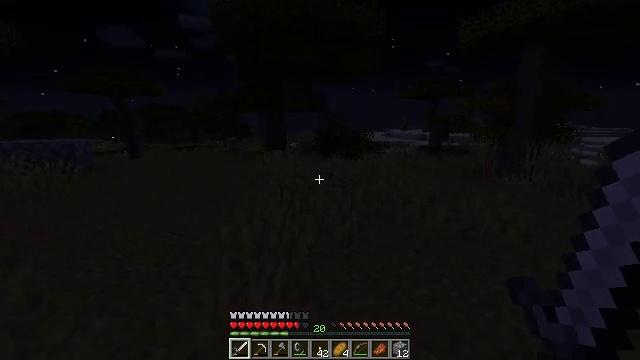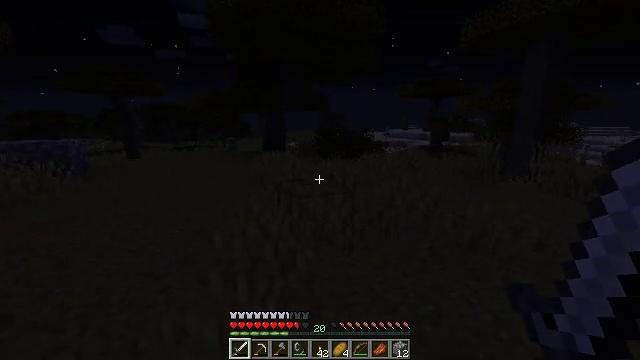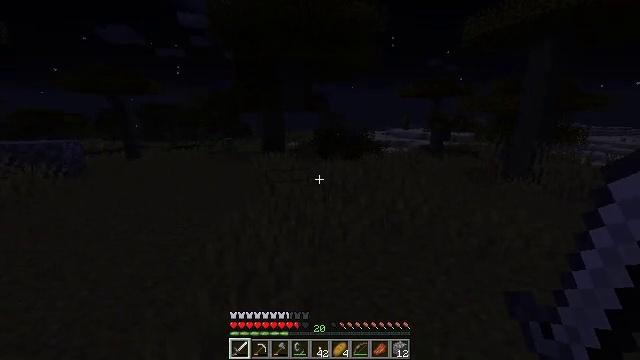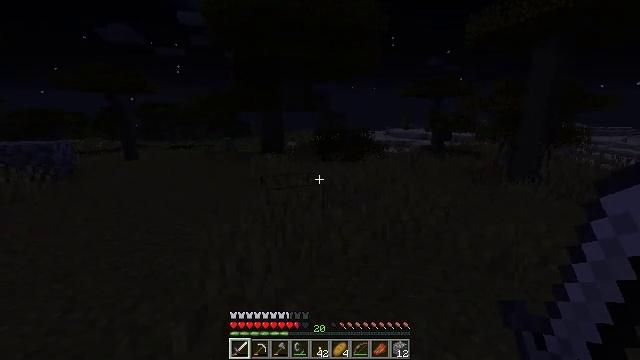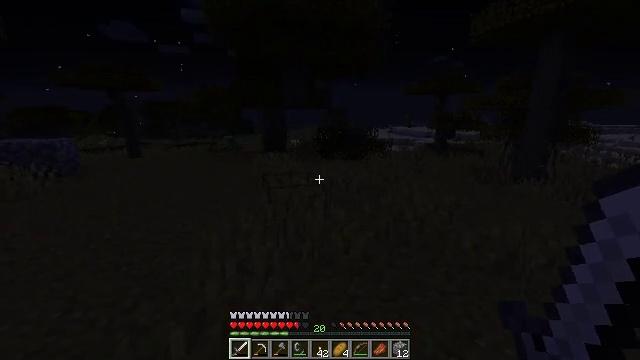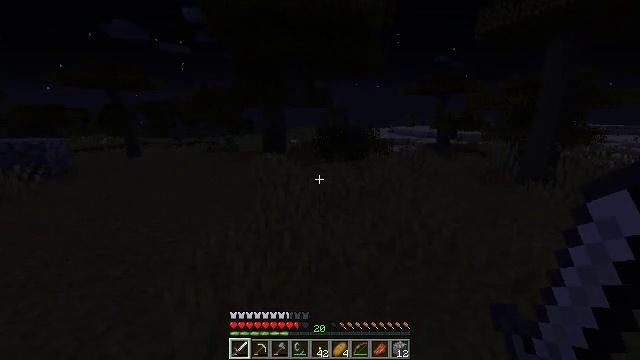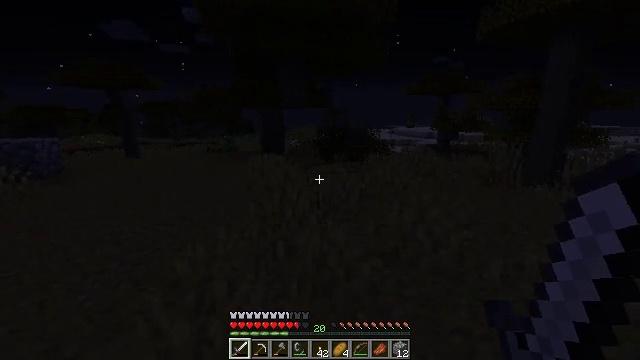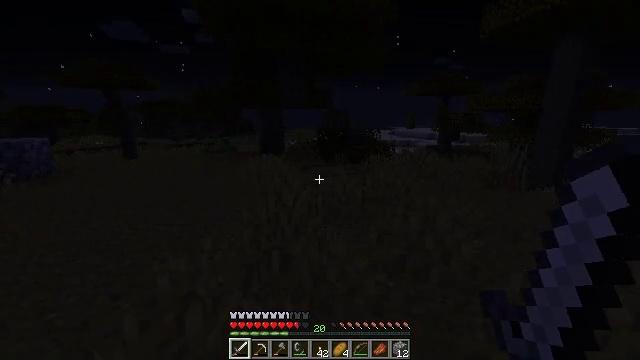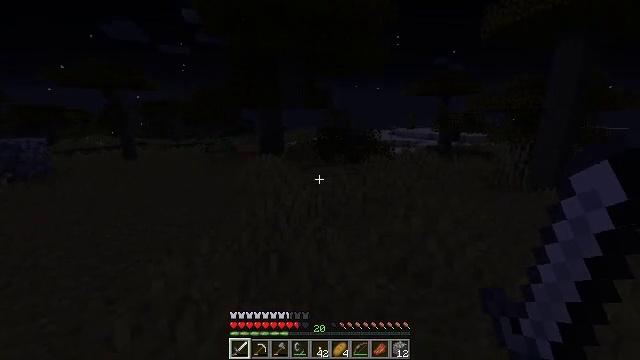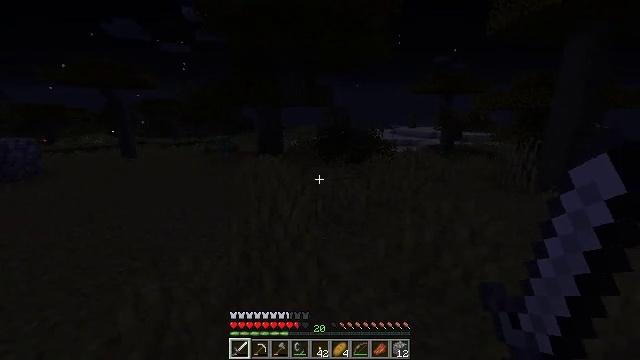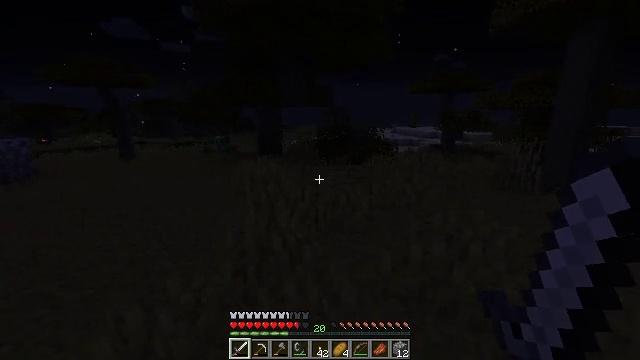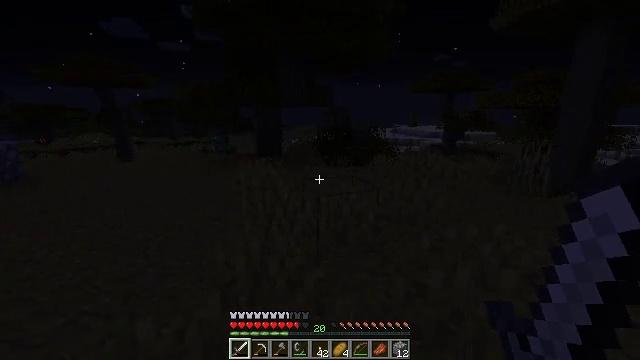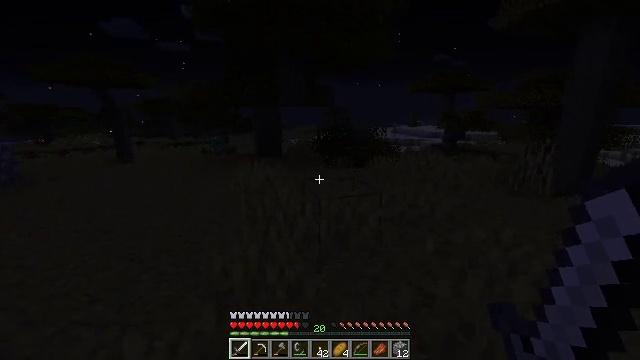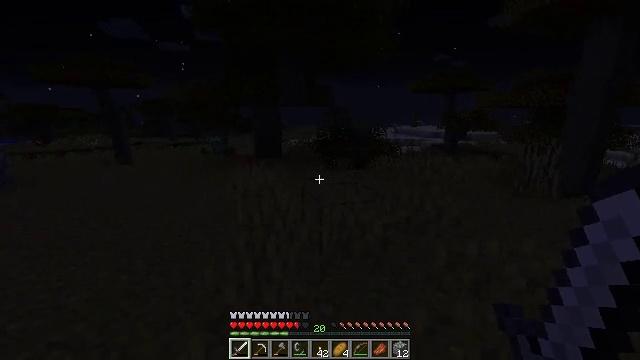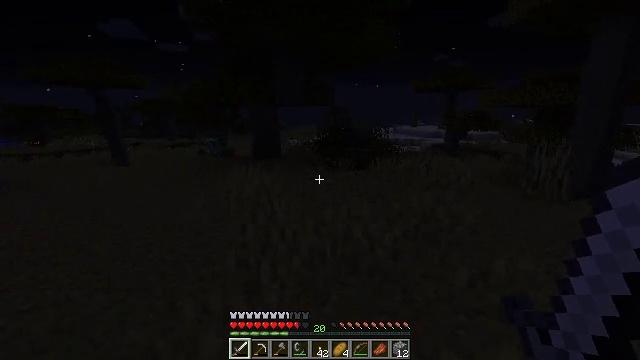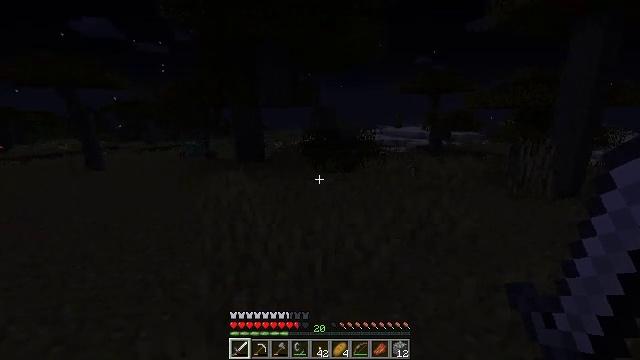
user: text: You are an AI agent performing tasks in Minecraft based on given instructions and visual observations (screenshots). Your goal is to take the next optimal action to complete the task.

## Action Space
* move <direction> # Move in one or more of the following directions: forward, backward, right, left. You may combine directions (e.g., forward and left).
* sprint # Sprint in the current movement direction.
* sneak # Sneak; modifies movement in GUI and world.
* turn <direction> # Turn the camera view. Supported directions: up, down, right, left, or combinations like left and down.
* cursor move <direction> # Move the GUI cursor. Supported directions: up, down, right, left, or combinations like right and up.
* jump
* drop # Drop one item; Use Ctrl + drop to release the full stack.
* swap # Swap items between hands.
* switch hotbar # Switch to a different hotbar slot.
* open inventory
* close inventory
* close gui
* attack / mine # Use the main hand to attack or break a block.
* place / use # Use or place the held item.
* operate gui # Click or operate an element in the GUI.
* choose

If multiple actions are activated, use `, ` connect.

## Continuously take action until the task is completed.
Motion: motion action
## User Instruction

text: Remove a flint and steel from the inventory.
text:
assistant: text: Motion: move forward
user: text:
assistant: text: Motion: move forward
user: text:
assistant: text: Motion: move forward
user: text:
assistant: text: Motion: move forward
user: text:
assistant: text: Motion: move forward
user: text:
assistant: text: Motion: move forward
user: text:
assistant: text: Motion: move forward
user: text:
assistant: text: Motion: move forward
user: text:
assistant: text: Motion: move forward
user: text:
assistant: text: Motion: move forward
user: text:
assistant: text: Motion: move forward
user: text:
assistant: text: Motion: move forward
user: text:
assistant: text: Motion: move forward
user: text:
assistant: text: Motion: move forward
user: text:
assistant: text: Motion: move forward, turn right
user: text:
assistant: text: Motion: move forward, turn right and up
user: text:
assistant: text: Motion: move forward, turn right and up
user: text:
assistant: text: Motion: move forward, turn right
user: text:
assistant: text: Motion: move forward, turn right
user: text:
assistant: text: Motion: move forward, turn right
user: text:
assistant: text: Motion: move forward, turn right
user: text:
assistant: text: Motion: move forward, turn right
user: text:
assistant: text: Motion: move forward
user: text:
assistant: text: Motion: move forward
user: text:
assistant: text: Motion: move forward
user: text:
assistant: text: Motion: move forward
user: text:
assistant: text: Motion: move forward, turn right
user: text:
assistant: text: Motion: move forward, turn right
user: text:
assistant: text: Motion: move forward, turn right
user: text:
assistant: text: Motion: move forward, turn right